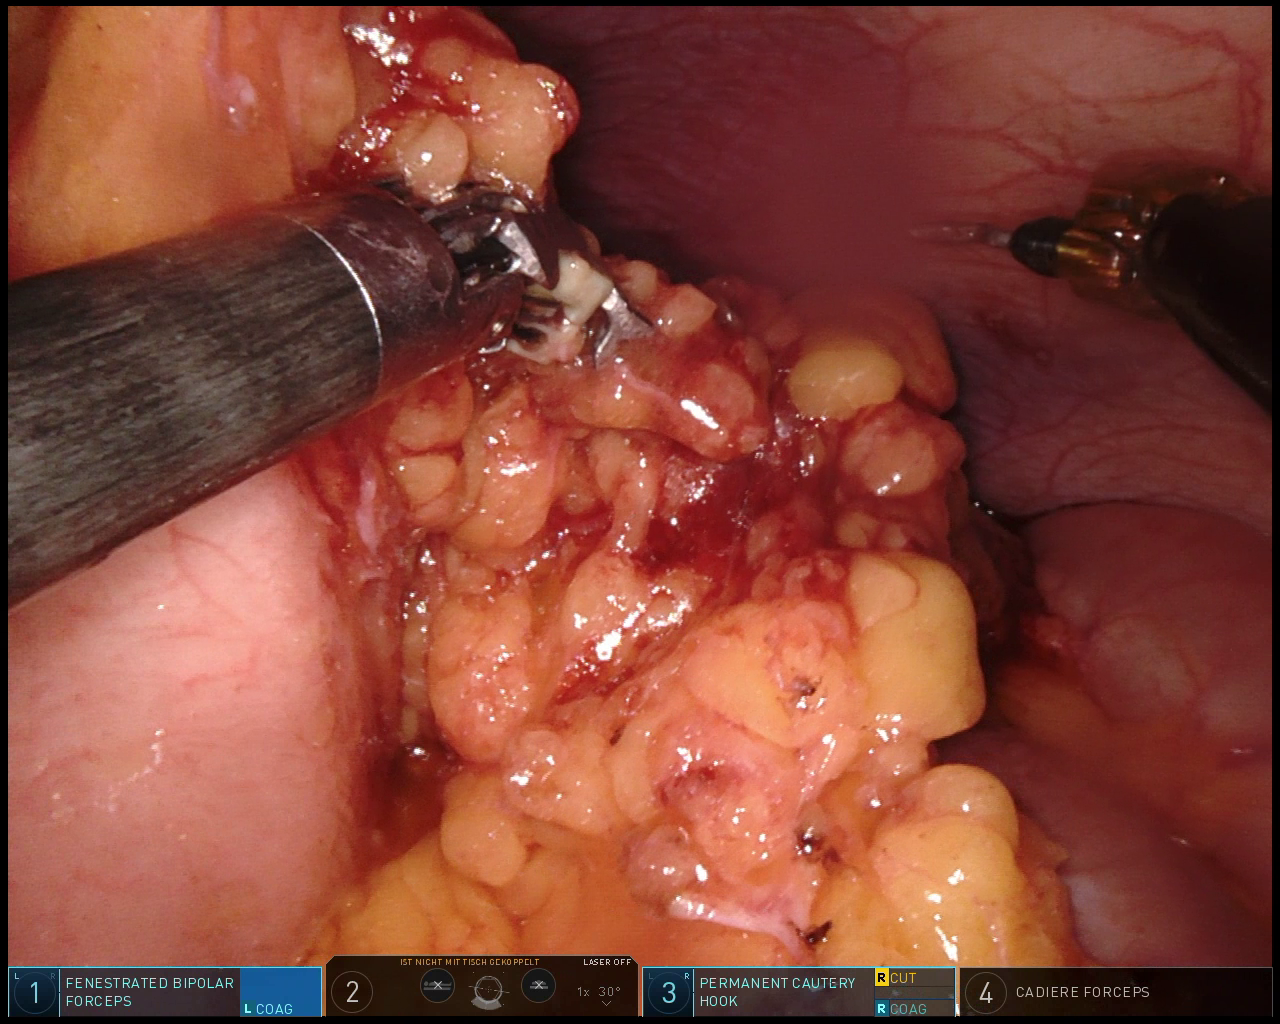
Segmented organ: stomach
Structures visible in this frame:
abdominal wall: yes
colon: yes
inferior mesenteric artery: no
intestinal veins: no
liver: no
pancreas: no
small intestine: no
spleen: no
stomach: yes
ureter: no
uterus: no
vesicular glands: no